Current action and preconditions to check: path_clear

Your task: For each precondition in the list above, predict whether it will hold at this action.

Consider the current scene as observed from the mobile robot's camera, and analyze the predicted future states of all dynamic agents (e.g., people, animals, vehicles, or any moving entities) within the NEXT SECOND.

IMPORTANT: Only answer "very likely" if you are absolutely certain—based on strong, clear evidence—that a dynamic agent will violate the precondition in the predicted future state. Do NOT answer "very likely" for unlikely, ambiguous, or low-probability risks.

Ask yourself for each precondition: Is there a high probability, with clear and convincing evidence, that the predicted future states of any dynamic agent will interfere with the predicted future state of the currently executing action within the NEXT SECOND, causing that precondition to fail?

Assess the risk level based on these predictions. Use "likely" or "very likely" if motions create a clear risk of interference.

Use "neutral" or "improbable" if agents are nearby but their predicted paths are clearly diverging or non-conflicting.

Failure Risk Categories: "very improbable", "improbable", "neutral", "likely", "very likely"

Answer Format: Output ONLY the probability_of_failure value from these categories: "very improbable", "improbable", "neutral", "likely", "very likely"

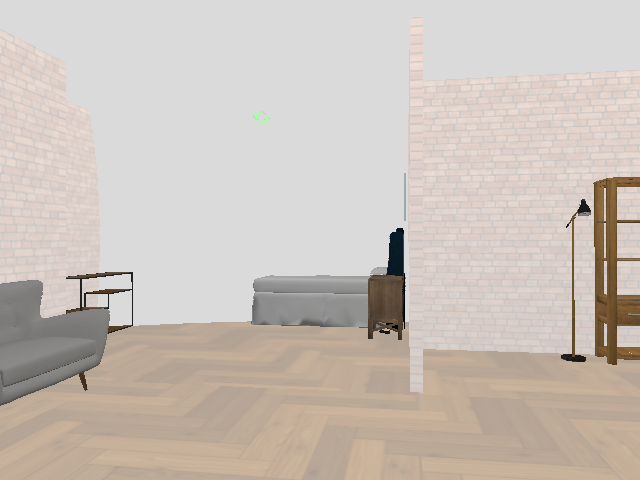

Answer: very improbable